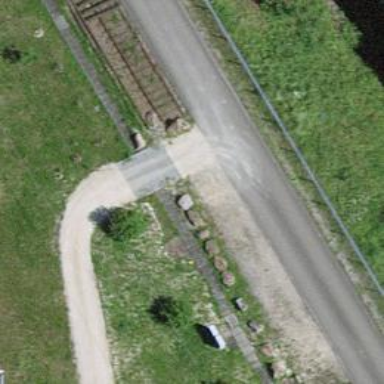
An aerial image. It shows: Abandoned railway service road.